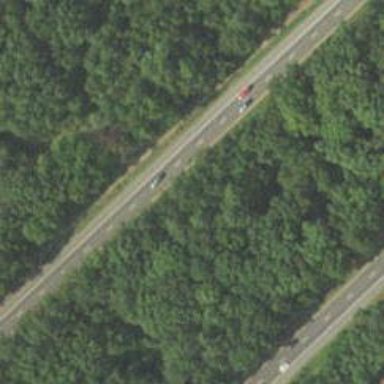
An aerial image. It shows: View of motorway.